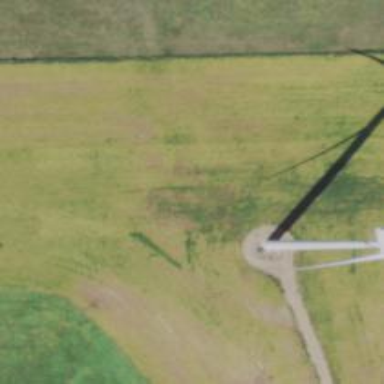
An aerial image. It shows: Wind generator using wind turbines of horizontal axis.